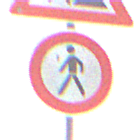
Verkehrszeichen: VerbotFussgaenger
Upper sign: Arbeitsstelle
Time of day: MorningAfternoon
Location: Outdoor (Suburban)
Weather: PartlyCloudy
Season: NotSpecified
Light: Natural